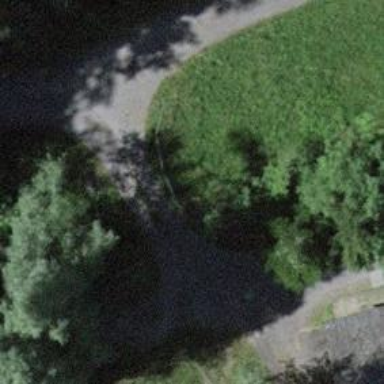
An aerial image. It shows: Culvert tunnel underneath ditch.